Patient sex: F
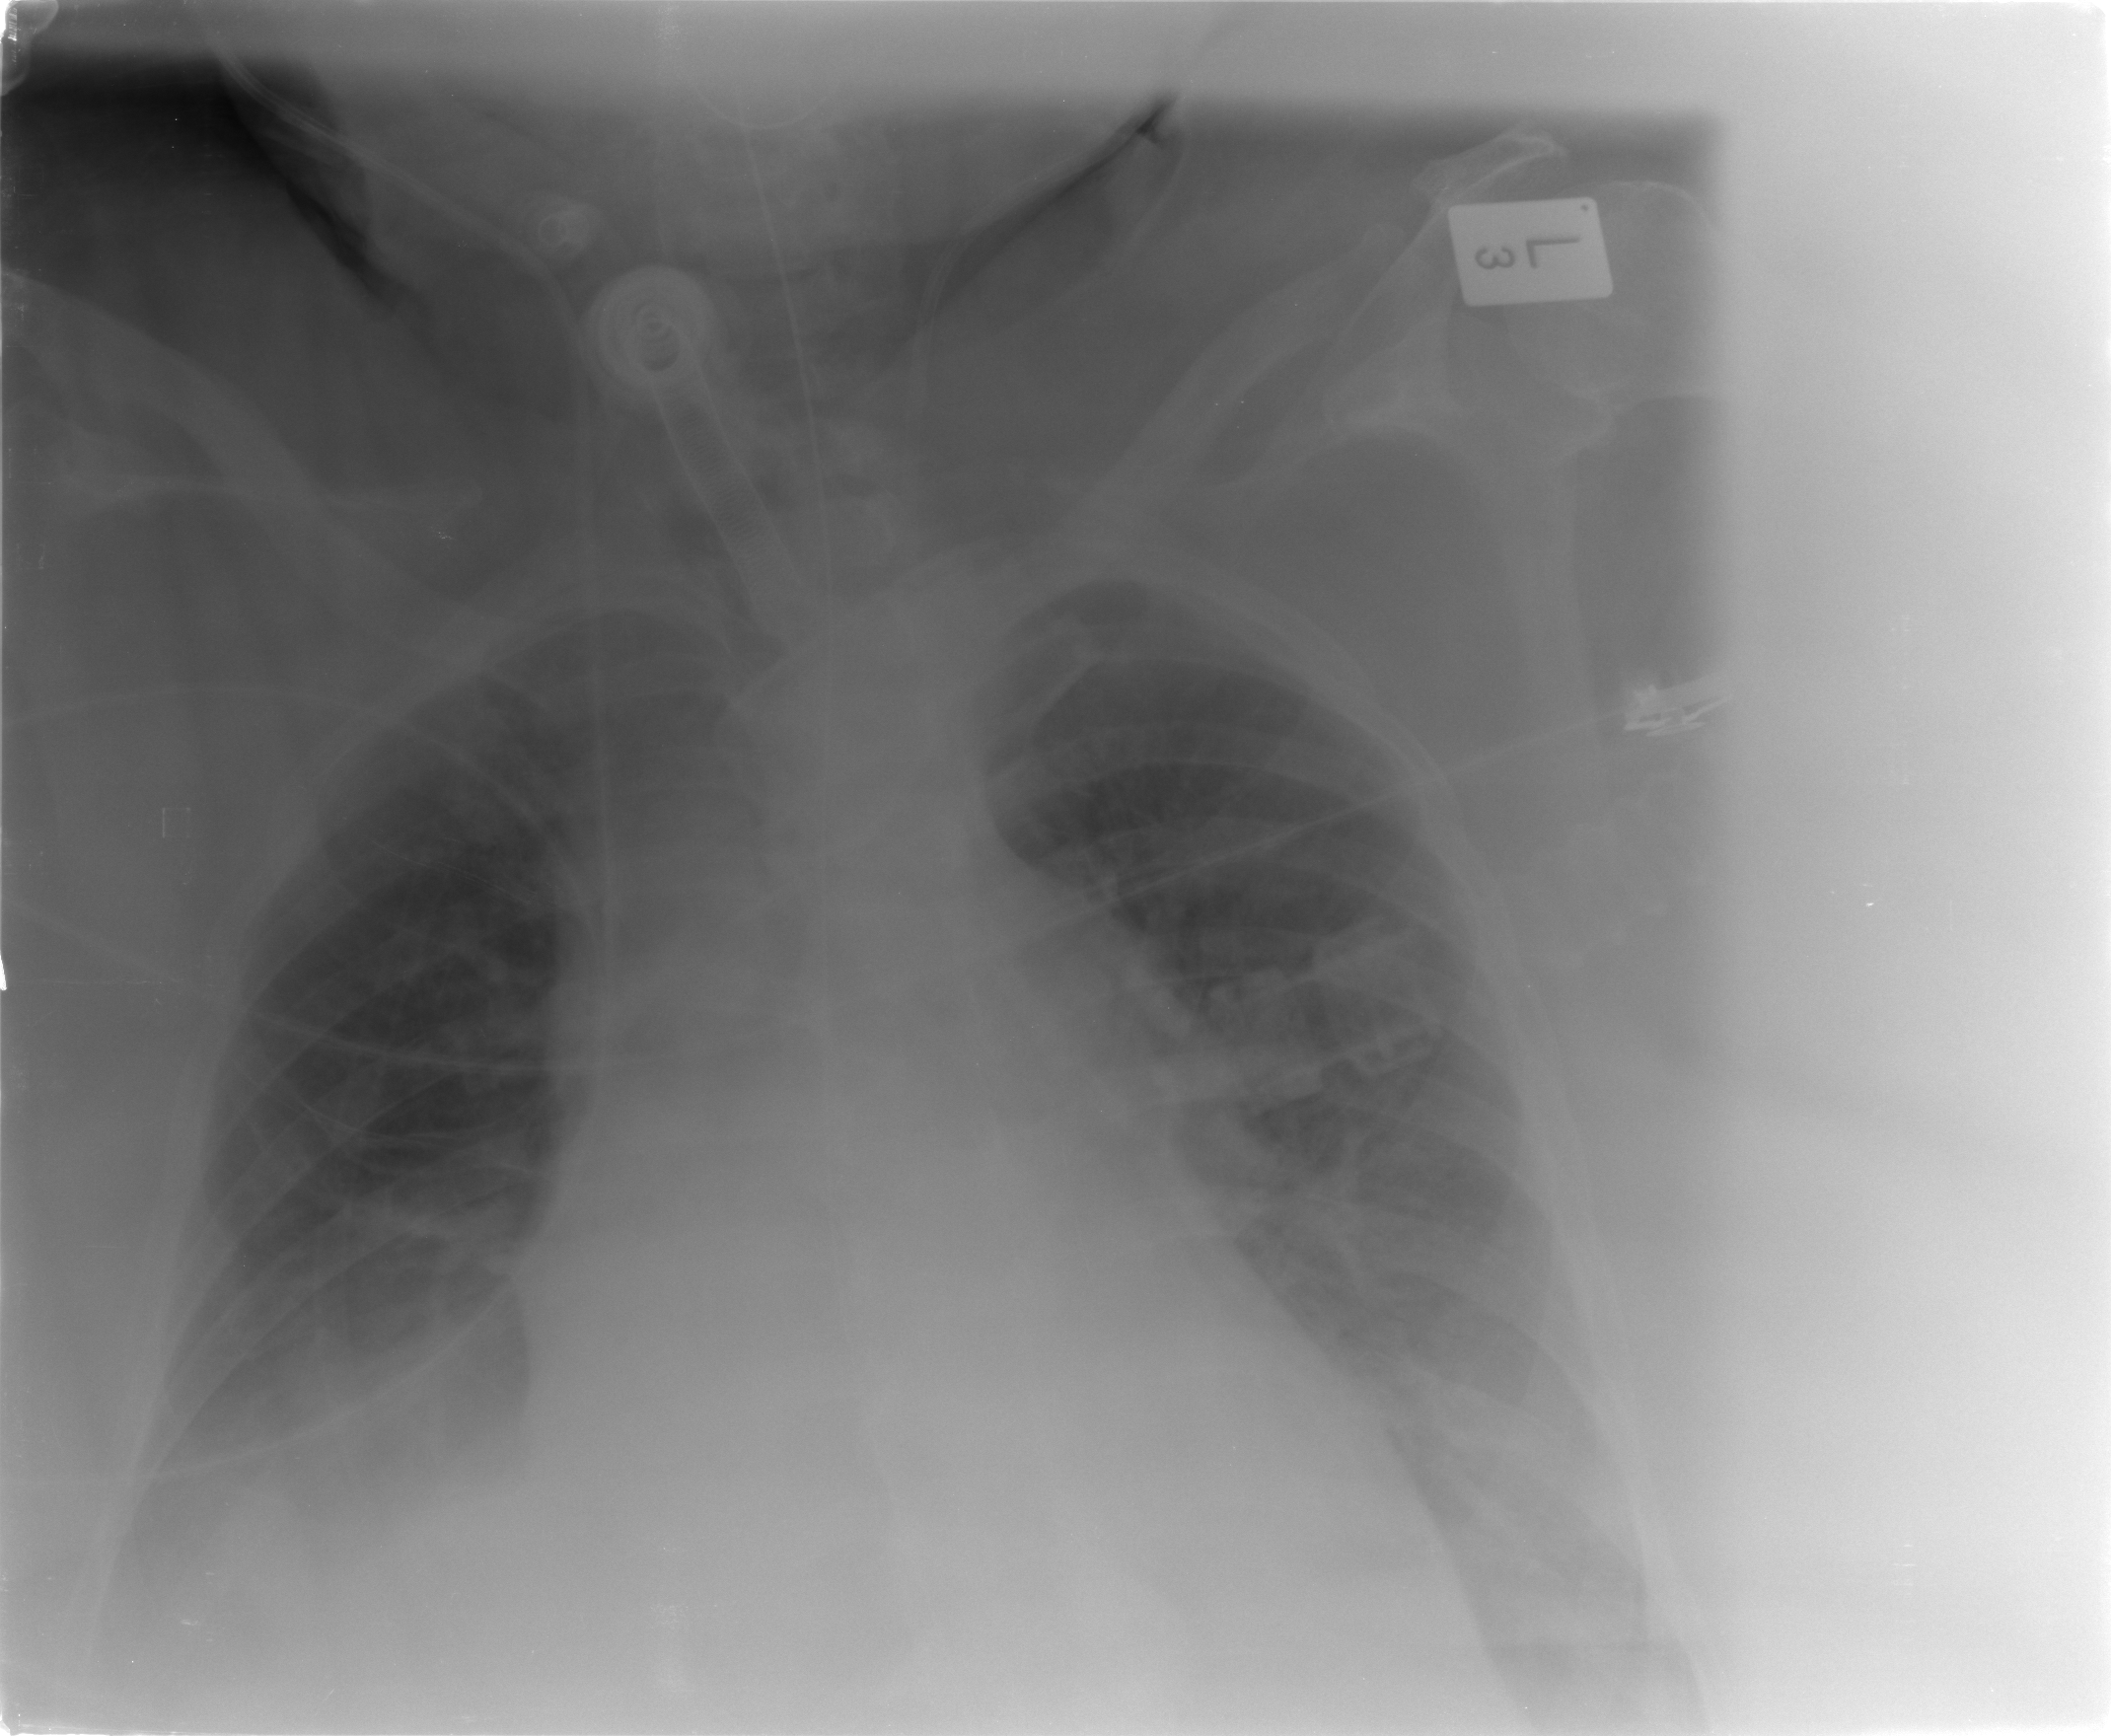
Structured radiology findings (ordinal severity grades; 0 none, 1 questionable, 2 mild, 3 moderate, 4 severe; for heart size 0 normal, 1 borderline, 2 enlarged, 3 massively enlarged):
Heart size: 2
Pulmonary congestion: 2
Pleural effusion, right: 2
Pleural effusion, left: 2
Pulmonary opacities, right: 0
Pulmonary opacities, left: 2
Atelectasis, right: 2
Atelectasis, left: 2